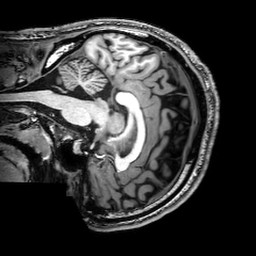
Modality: T1w
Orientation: sagittal
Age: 26
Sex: male
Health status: healthy
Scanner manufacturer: philips
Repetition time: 0.00824 s
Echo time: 0.00379 s